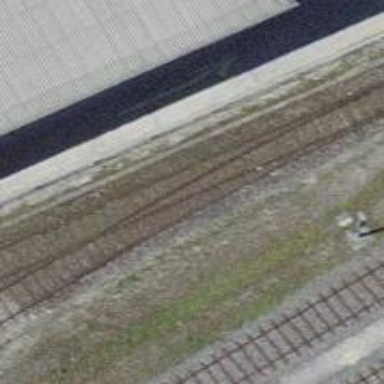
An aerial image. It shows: Railway yard with one track.